Question: I want to have a yellow rectangle across the entire screen at width 100%.
At default zoom level on (I've not tried all browsers) it works fine unless I zoom in beyond 300% or so then that yellow box no longer is 100% of the screen it gets clipped and a horizontal scroll bar appears at the bottom.
I can't seem to figure out how to fix this behavior.
<URL>

'''
<style type="text/css">
body {
padding: 0;
margin: 0;
background-color: black;
}
#box {
width: 100%;
position: relative;
}
#box #box-over {
z-index: 1;
width: 100%;
height: 50px;
background-color: yellow;
position: absolute;
top:10px;
opacity:0.8;
}
#box #box-over .box-column {
width: 900px;
margin: 0 auto;
zoom: 1;
position: relative;
height: 50px;
}
</style>
</head>
<body>
<div id="box">
<div id="box-over">
<div class="box-column">
</div>
</div>
</div>
</body>
</html>
'''
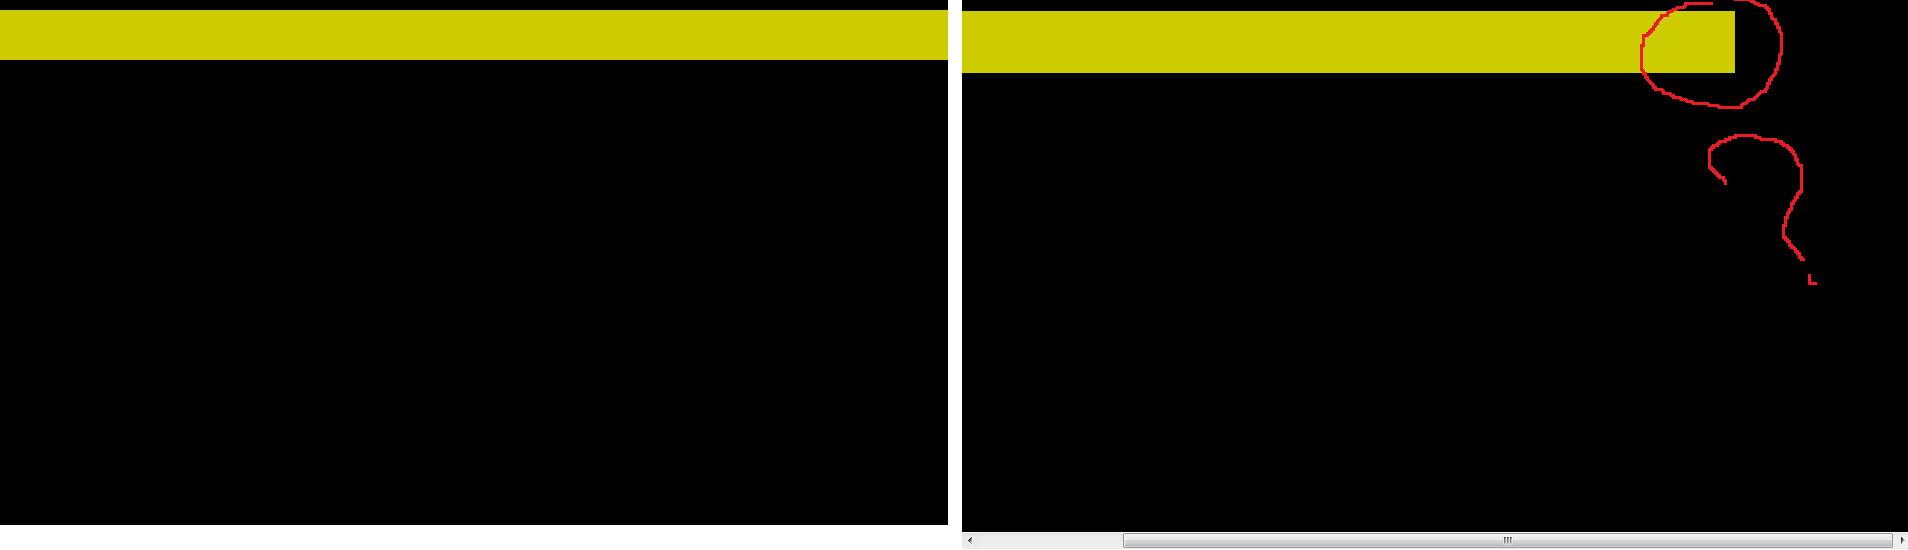
Answer: An alternative for using 100% width is to set left and right to 0 in CSS like this...
See <URL>
'''
#box #box-over {
z-index: 1;
left: 0;
right: 0;
height: 50px;
background-color: yellow;
position: absolute;
top:10px;
opacity:0.8;
}
#box #box-over .box-column {
left: 0;
right: 0;
margin: 0 auto;
zoom: 1;
position: absolute;
height: 50px;
}
'''
Using the left and right properties ensure you never exceed 100% width even when you add padding (See <URL>.
For example when you add padding to your div it will be 100% plus the padding. See <URL>